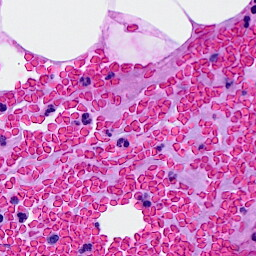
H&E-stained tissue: Breast